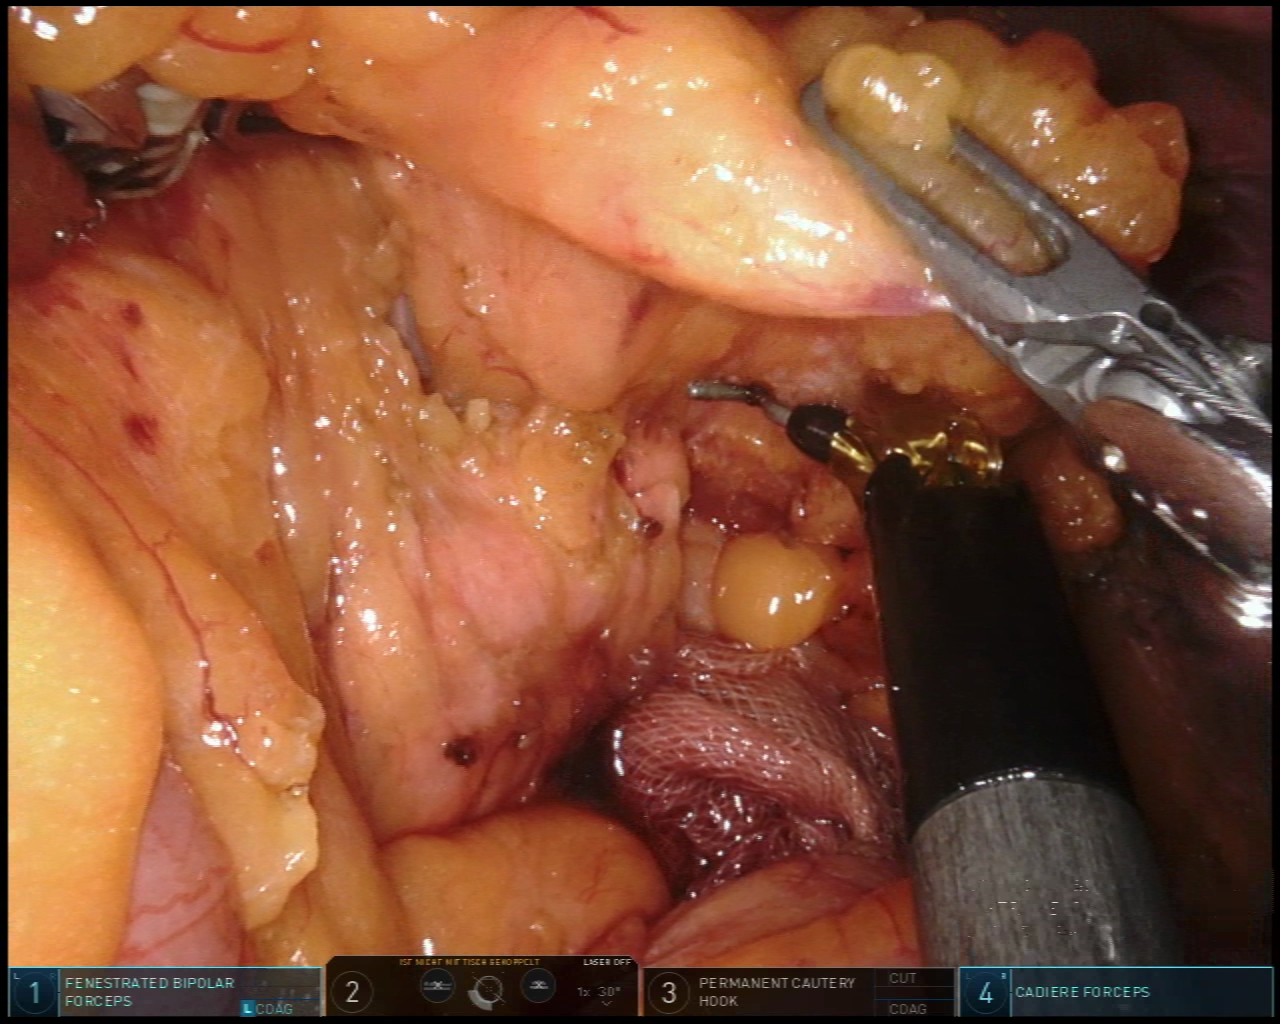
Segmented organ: pancreas
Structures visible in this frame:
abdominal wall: yes
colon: yes
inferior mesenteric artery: no
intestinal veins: no
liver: no
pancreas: yes
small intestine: no
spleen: no
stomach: yes
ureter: no
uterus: no
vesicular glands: no